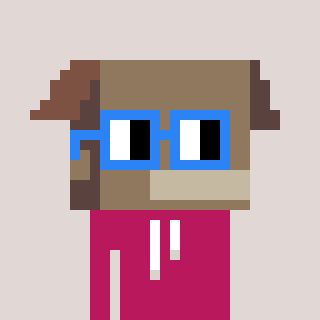
a pixel art character with square blue glasses, a box-shaped head and a darkpink-colored body on a warm background